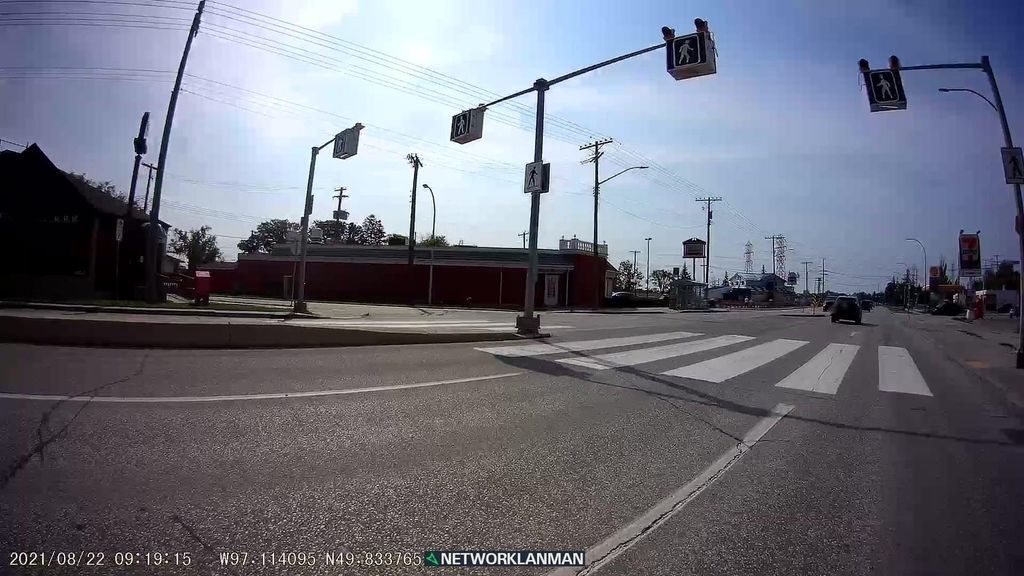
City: winnipeg